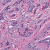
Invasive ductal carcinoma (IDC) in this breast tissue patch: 1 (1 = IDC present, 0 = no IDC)